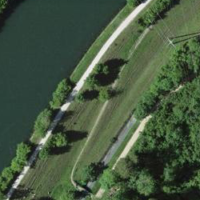
EUNIS habitat code: 25
Species observed at this site:
Clinopodium vulgare
Carpinus betulus
Vicia sepium